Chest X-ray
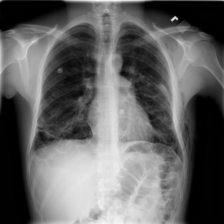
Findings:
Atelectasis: positive
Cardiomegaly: negative
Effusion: negative
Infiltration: negative
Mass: negative
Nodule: negative
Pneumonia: negative
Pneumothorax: negative
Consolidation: negative
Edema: negative
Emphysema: positive
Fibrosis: negative
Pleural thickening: negative
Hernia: negative